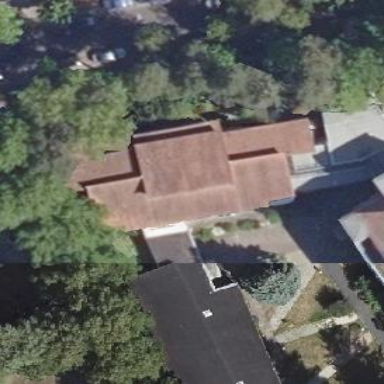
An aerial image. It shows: Part of building.